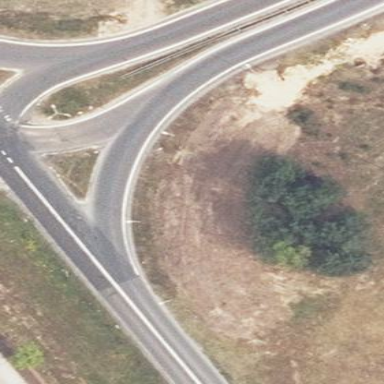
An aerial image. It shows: Roundabout.